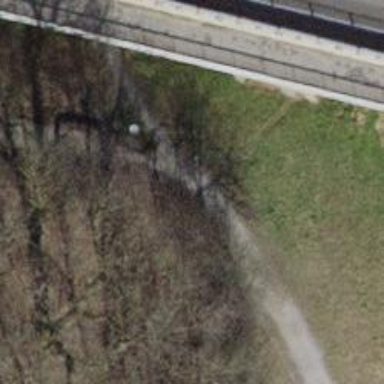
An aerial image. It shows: Compacted track road with grade3 tracktype.